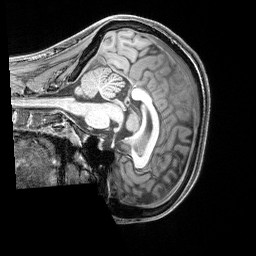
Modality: T1w
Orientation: sagittal
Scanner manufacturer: siemens
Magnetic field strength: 3 T
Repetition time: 2.4 s
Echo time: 0.00215 s